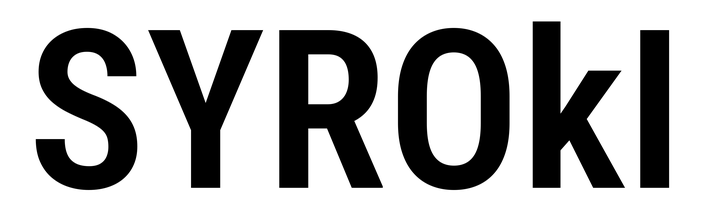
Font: Roboto_Condensed_SemiBold